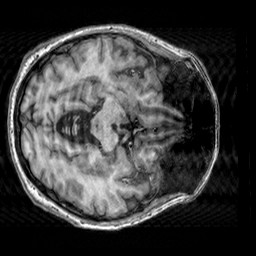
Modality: T1w
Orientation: axial
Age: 40
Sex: male
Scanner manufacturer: siemens
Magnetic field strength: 3 T
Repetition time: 2.3 s
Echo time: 0.00303 s